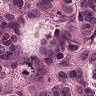
Metastatic tissue present: yes